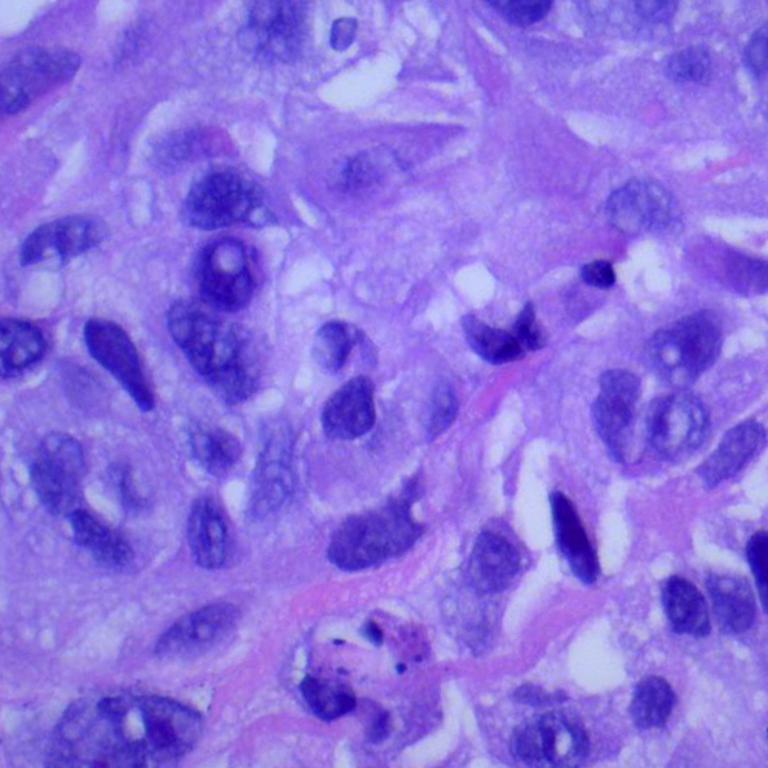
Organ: lung
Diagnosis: squamous carcinomas